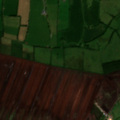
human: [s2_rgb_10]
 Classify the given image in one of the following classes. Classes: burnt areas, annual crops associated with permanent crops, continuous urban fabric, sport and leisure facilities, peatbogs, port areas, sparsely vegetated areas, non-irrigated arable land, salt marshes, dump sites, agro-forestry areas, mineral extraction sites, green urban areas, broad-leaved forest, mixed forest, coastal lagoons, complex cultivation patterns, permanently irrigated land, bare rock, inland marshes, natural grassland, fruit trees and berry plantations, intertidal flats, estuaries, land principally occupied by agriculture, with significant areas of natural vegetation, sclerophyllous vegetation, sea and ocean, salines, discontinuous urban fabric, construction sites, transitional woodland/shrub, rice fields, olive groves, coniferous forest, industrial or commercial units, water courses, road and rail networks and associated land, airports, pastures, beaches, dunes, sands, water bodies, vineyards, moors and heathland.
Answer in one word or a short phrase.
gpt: pastures, peatbogs